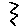
Label: zigzag